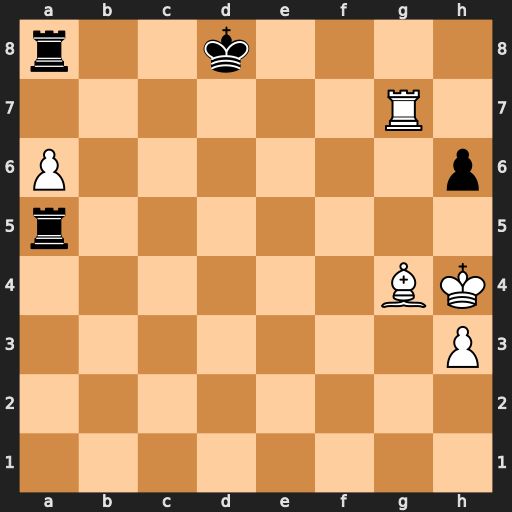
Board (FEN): r2k4/6R1/P6p/r7/6BK/7P/8/8
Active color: w
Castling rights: -
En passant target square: -
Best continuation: Rg8+ Ke7 Rxa8